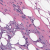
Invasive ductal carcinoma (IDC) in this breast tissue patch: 0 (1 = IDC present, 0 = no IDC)